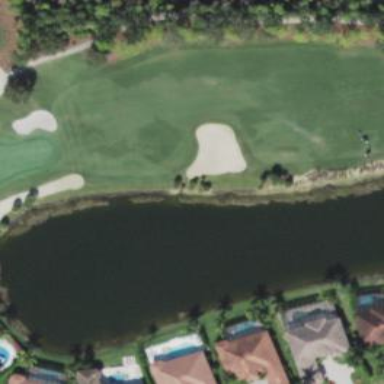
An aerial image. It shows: Sandy area is golf bunker.